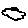
Label: cloud